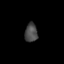
Tissue: lung
Cell type: Epithelial cells
Senescence score: 0.1757
Nuclear area (px): 236
Mean DAPI intensity: 72.886